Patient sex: M
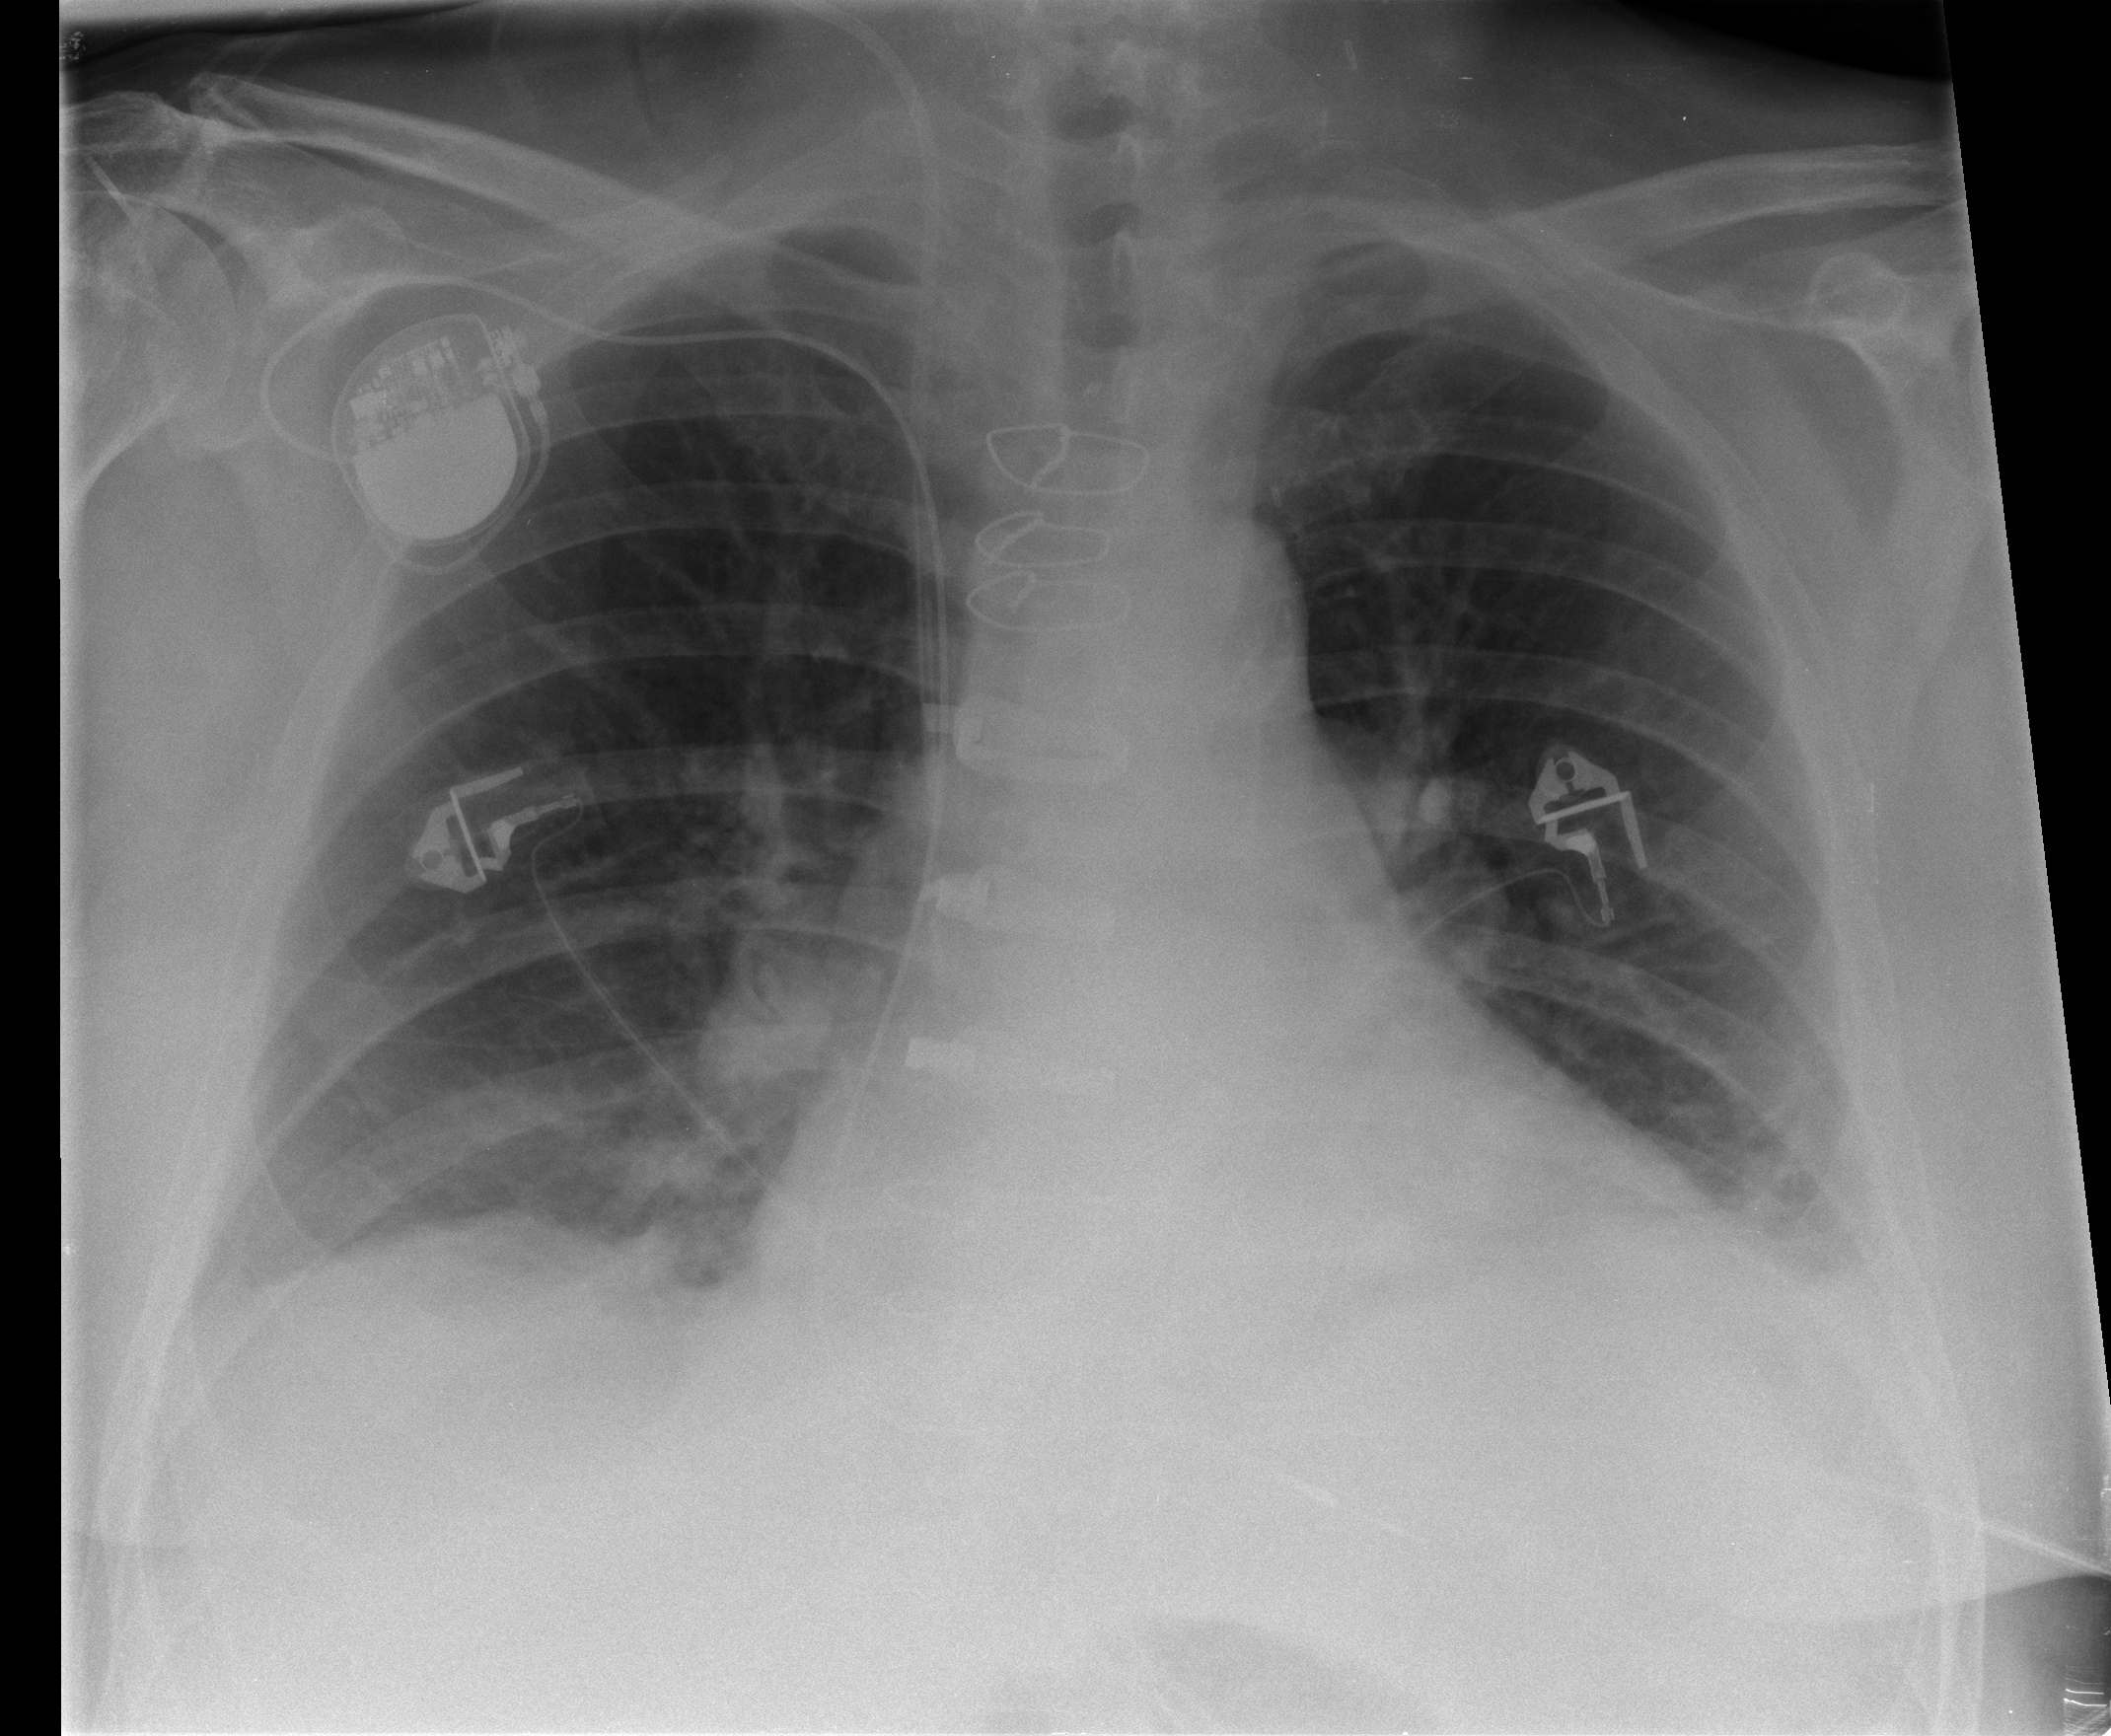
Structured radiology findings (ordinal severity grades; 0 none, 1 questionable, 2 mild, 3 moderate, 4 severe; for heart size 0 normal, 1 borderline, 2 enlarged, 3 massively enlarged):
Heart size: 2
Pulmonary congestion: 2
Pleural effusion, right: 1
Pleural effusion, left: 2
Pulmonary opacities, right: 0
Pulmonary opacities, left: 1
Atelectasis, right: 2
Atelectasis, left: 2